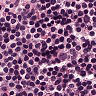
Metastatic tissue present: no